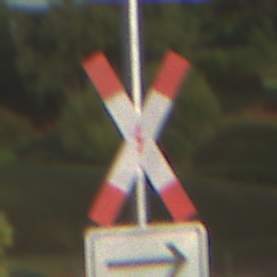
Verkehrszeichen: Andreaskreuz
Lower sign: RichtungsangabeDurchPfeile4
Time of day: SunriseSunset
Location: Outdoor (Suburban)
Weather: PartlyCloudy
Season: NotSpecified
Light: Natural